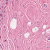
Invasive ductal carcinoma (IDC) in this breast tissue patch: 0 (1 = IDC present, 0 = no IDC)